Interaction volume radius: 10 \u00c5
Interaction volume height: 25 \u00c5
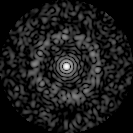
Disorder parameter: 0.8448